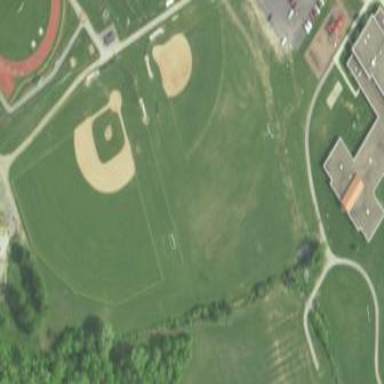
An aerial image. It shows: Baseball pitch for leisure and sports activities.